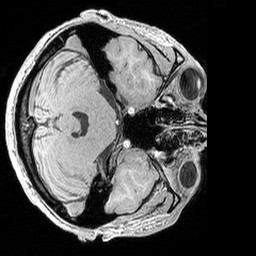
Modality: MP2RAGE
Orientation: axial
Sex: male
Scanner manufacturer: siemens
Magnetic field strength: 3 T
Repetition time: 5 s
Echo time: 0.00292 s